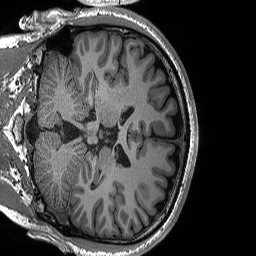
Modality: T1w
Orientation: coronal
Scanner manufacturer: siemens
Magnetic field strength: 3 T
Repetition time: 2.3 s
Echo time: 0.00288 s